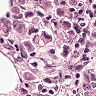
Metastatic tissue present: yes